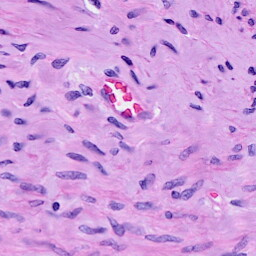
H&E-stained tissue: Cervix